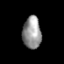
Tissue: prostate
Cell type: T cells
Senescence score: 0.3018
Nuclear area (px): 583
Mean DAPI intensity: 148.015